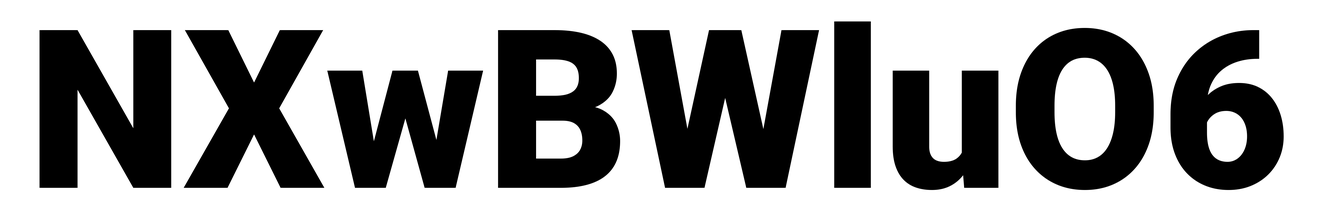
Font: Roboto_Black